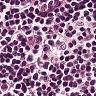
Metastatic tissue present: no